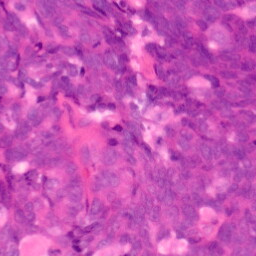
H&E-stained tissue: Colon